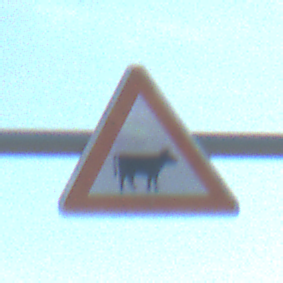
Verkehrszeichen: ViehtriebLinks
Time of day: SunriseSunset
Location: Outdoor (Suburban)
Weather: PartlyCloudy
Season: Winter
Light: Natural